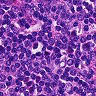
Metastatic tissue present: no